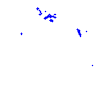
Particle: pion